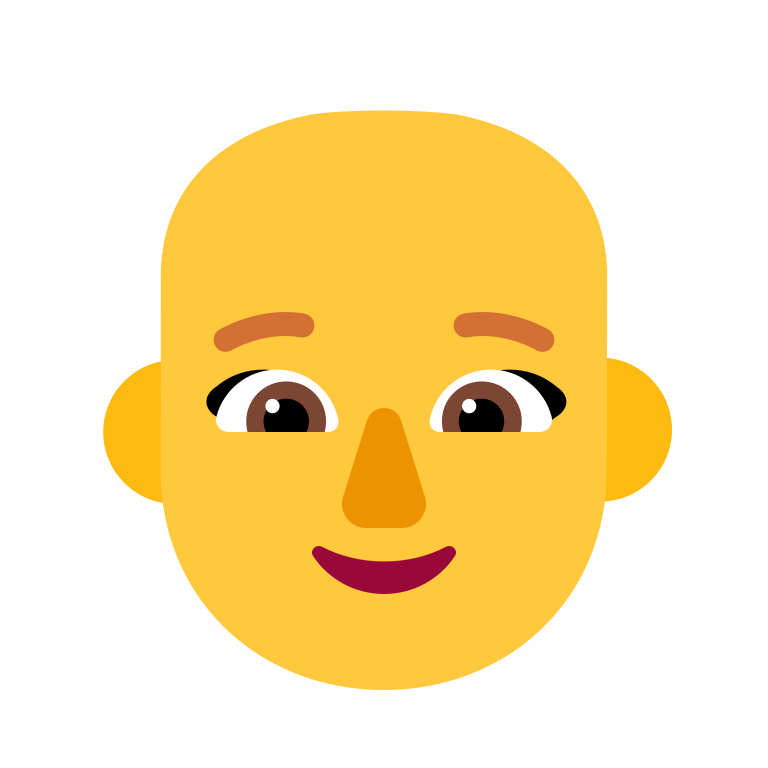
woman bald flat default